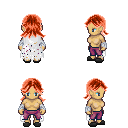
a pixel art fantasy rpg character, female body template, human, tanned skin, white tattered cape, magenta pants, red loose hair, white cloth bandages, gray slippers, four views (front, back, left, right), 2x2 character sprite sheet, small pixel art, hard edges, no anti-aliasing